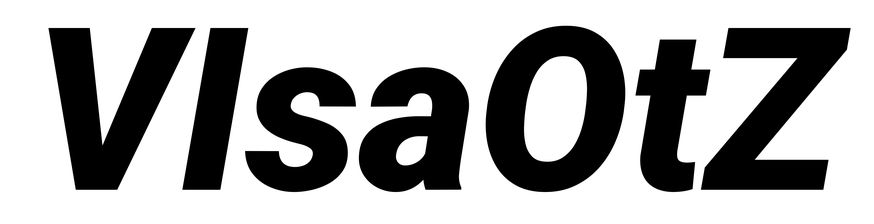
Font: Roboto-Italic_Black_Italic